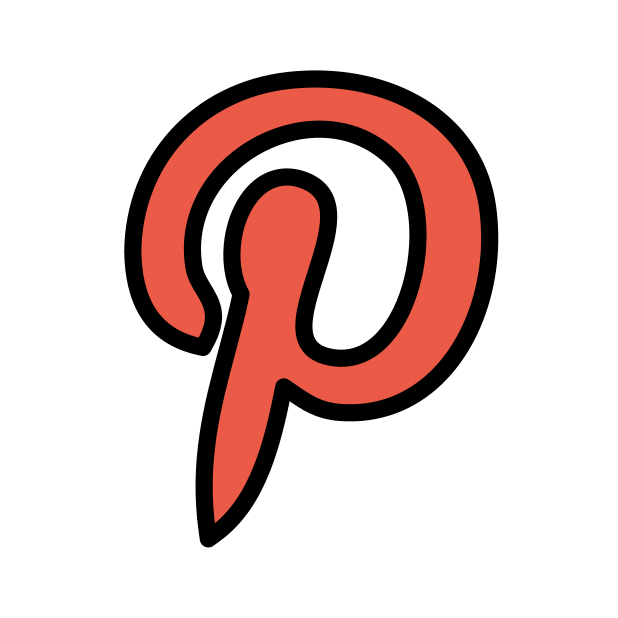
pinterest